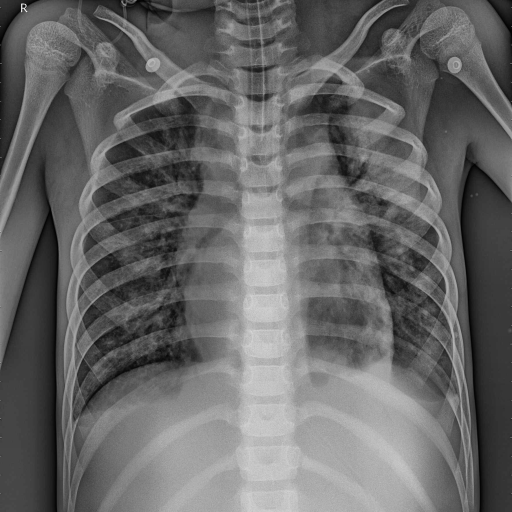
Finding: PNEUMONIA